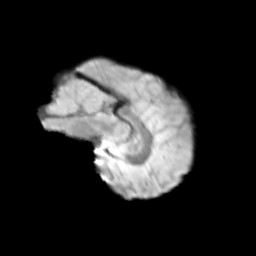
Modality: T2w
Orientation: sagittal
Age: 9
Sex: male
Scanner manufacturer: siemens
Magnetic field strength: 3 T
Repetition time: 3.8 s
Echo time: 0.07 s